Question: This is not a duplicat question- the diffenece beetween my question an the others one is my Controler contail a scroller, so they are more informations can't be printed.
I have a C# application that contains a main form name 'MainForms'. This 'MainForms' has a control 'mainDisplay'. I want to print the entire information what we found on the 'mainDisplay' to the printer.
The problem is the information on the the control is too big, and I have to scroll to see all information.
Someone have any function that allow me to print this control 'MainDisplay' with entire information in it?
This the printscreen of the area of my 'MainDisplay' at the right you see the scrollbar:

I use this Function (Source : <URL>
'''
private static void PrintControl(Control control)
{
var bitmap = new Bitmap(control.Width, control.Height);
control.DrawToBitmap(bitmap, new Rectangle(0, 0, control.Width, control.Height));
var pd = new PrintDocument();
pd.PrintPage += (s, e) => e.Graphics.DrawImage(bitmap, 100, 100);
pd.Print();
}
'''
But my problem still can't print all the informations contain in my control, it's just print a small erea, still need print more informations which are not printed.
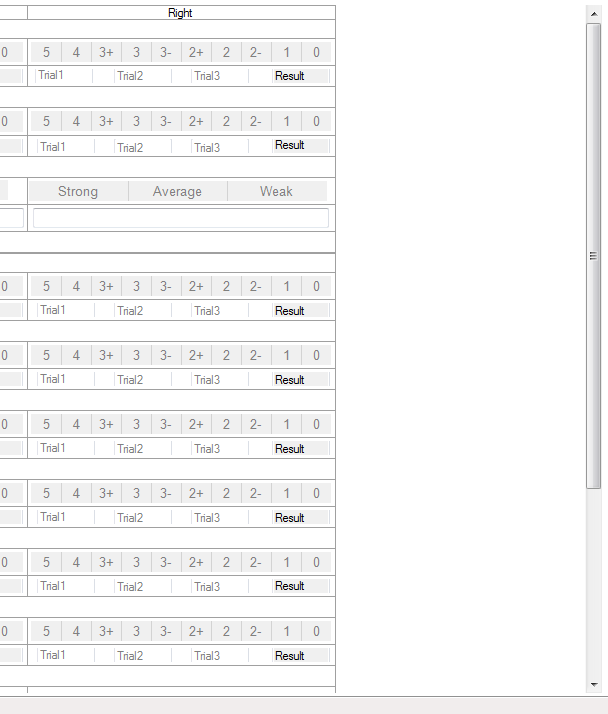
Answer: I find the solution. This is the steps i do :
1 - We have a 'mainForm', and this main form contain a control 'mainDisplay' with a specific dimension and area, let's say this dimensions is smaller and we get scroll.
2- What i do is i make this 'mainDisplay' Empty.
3- i create an other Control 'myControlToDisplay'. I draw and i put all fields i want without scroll, so this one 'myControlToDisplay' will have a big dimension.
4- on the star-up of my application, i tell to the 'mainDisplay' to load 'myControlToDisplay'. This time all the content of 'myControlToDisplay' will be display on 'mainDisplay' with a scroll. Because 'mainDisplay' have a small area.
5- I write this functions :
'''
Bitmap MemoryImage;
PrintDocument printDoc = new PrintDocument();
PrintDialog printDialog = new PrintDialog();
PrintPreviewDialog printDialogPreview = new PrintPreviewDialog();
Control panel = null;
public void Print(Control pnl)
{
DateTime saveNow = DateTime.Now;
string datePatt = @"yyyy-M-d_hh-mm-ss tt";
panel = pnl;
GetPrintArea(pnl);
printDialog.AllowSomePages = true;
printDoc.PrintPage += new PrintPageEventHandler(Print_Details);
printDialog.Document = printDoc;
printDialog.Document.DocumentName = "Document Name";
//printDialog.ShowDialog();
if (printDialog.ShowDialog() == DialogResult.OK)
{
printDoc.Print();
}
}
public void PrintPreview(Control pnl)
{
DateTime saveNow = DateTime.Now;
string datePatt = @"yyyy-M-d_hh-mm-ss tt";
panel = pnl;
GetPrintArea(pnl);
printDoc.PrintPage += new PrintPageEventHandler(Print_Details);
printDialogPreview.Document = printDoc;
printDialogPreview.Document.DocumentName = "Document Name";
//printDialog.ShowDialog();
if (printDialogPreview.ShowDialog() == DialogResult.OK)
{
printDoc.Print();
}
}
private void Print_Details(object sender, System.Drawing.Printing.PrintPageEventArgs e)
{
RectangleF marginBounds = e.MarginBounds;
DateTime saveNow = DateTime.Now;
string datePatt = @"M/d/yyyy hh:mm:ss tt";
//String dtString = saveNow.ToString(datePatt);
// create header and footer
string header = "Put all information you need to display on the Header";
string footer = "Print date : " + saveNow.ToString(datePatt);
Font font = new Font("times new roman", 10, System.Drawing.FontStyle.Regular);
Brush brush = new SolidBrush(Color.Black);
// measure them
SizeF headerSize = e.Graphics.MeasureString(header, font);
SizeF footerSize = e.Graphics.MeasureString(footer, font);
// draw header
RectangleF headerBounds = new RectangleF(marginBounds.Left-80, marginBounds.Top-80, marginBounds.Width, headerSize.Height);
e.Graphics.DrawString(header, font, brush, headerBounds);
// draw footer
RectangleF footerBounds = new RectangleF(marginBounds.Left-80, marginBounds.Bottom - footerSize.Height+80, marginBounds.Width, footerSize.Height);
e.Graphics.DrawString(footer, font, brush, footerBounds);
// dispose objects
font.Dispose();
brush.Dispose();
}
public void GetPrintArea(Control pnl)
{
MemoryImage = new Bitmap(pnl.Width, pnl.Height);
Rectangle rect = new Rectangle(0, 0, pnl.Width, pnl.Height);
pnl.DrawToBitmap(MemoryImage, new Rectangle(0, 0, pnl.Width, pnl.Height));
}
protected override void OnPaint(PaintEventArgs e)
{
if (MemoryImage != null)
{
e.Graphics.DrawImage(MemoryImage, 0, 0);
base.OnPaint(e);
}
}
void PrintDoc_PrintPage(object sender, PrintPageEventArgs e)
{
Rectangle pageArea = e.PageBounds;
Rectangle m = e.MarginBounds;
if ((double)MemoryImage.Width / (double)MemoryImage.Height > (double)m.Width / (double)m.Height) // image is wider
{
m.Height = (int)((double)MemoryImage.Height / (double)MemoryImage.Width * (double)m.Width);
}
else
{
m.Width = (int)((double)MemoryImage.Width / (double)MemoryImage.Height * (double)m.Height);
}
e.Graphics.DrawImage(MemoryImage, m);
}
'''
6 -And finally we suppose that we have two buttons, one to Print and the other one to print preview.
You just have to call this function :
'''
private void PrintButton_Click(object sender, EventArgs e)
{
try
{
Print(mainDisplay.getCurentPanel());
}
catch (Exception exp)
{
MessageBox.Show("Error:
" + exp.Message);
}
}
private void PrintPreviewButton_Click(object sender, EventArgs e)
{
try
{
PrintPreview(mainDisplay.getCurentPanel());
}
catch (Exception exp)
{
MessageBox.Show("Error:
" + exp.Message);
}
}
'''
Hope it will help someone :)
good luck